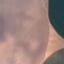
Label: AnnualCrop